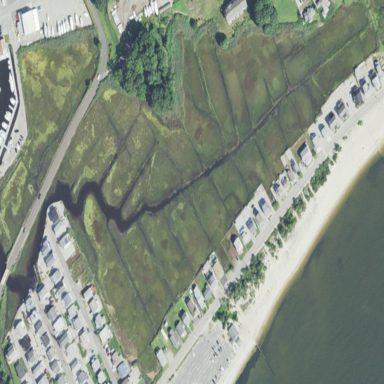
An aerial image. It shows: Saltmarsh wetland area.